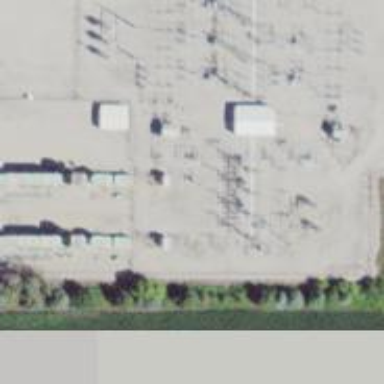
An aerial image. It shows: Switch for power supply.